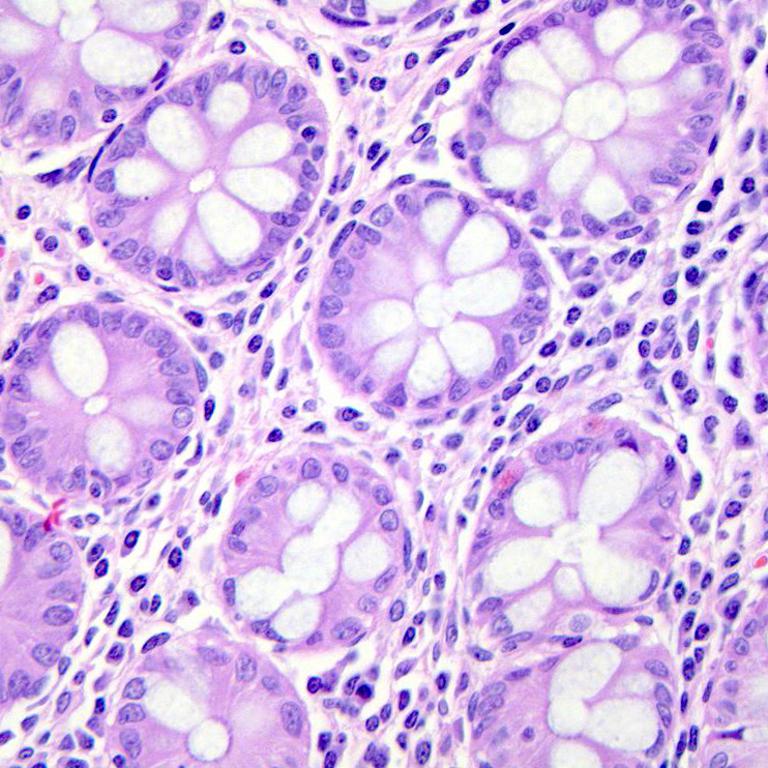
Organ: colon
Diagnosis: benign